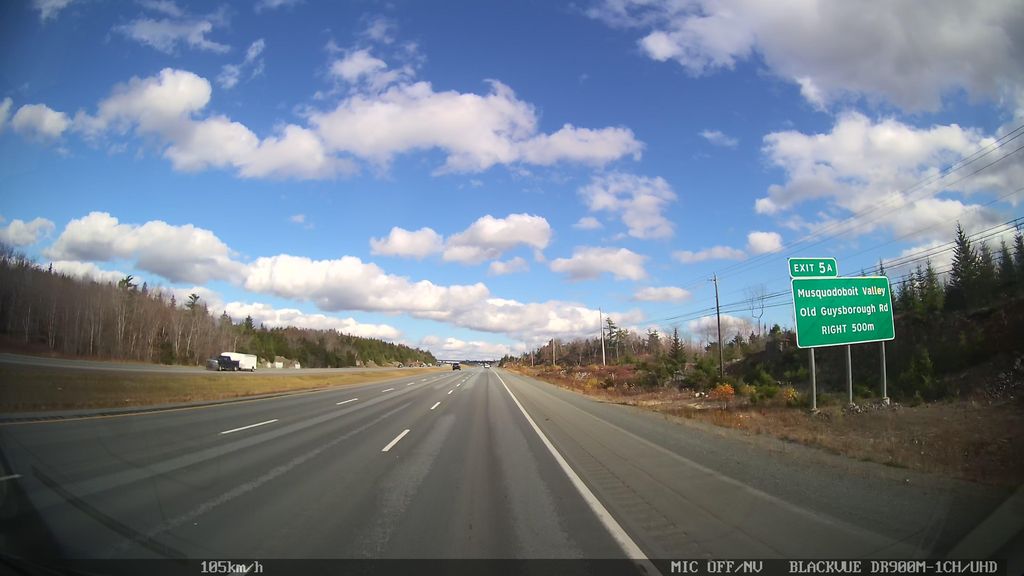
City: halifax